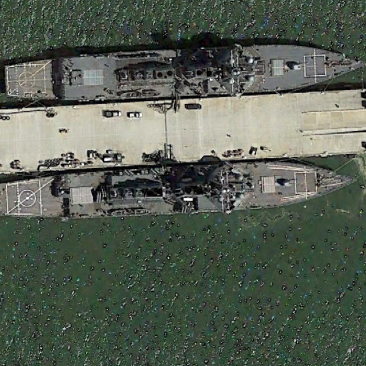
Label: destroyer